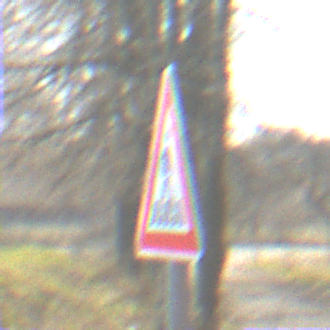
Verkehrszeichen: FussgaengerueberwegLinks
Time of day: MorningAfternoon
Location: Outdoor (Suburban)
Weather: PartlyCloudy
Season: NotSpecified
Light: Natural